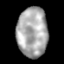
Tissue: lung
Cell type: Epithelial cells
Senescence score: 0.5437
Nuclear area (px): 1484
Mean DAPI intensity: 169.461